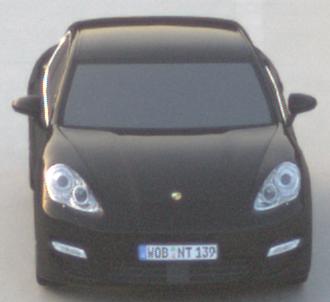
Make: Porsche
Model: Panamera
Detailed model: Panamera (970)
Model produced from: 2010/05
Model produced until: 2013/04
Doors: 5
Color: black
Road condition: dry road
Daytime: sunrise or sunset
Contrast: low contrast